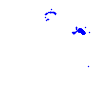
Particle: pion